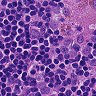
Metastatic tissue present: yes